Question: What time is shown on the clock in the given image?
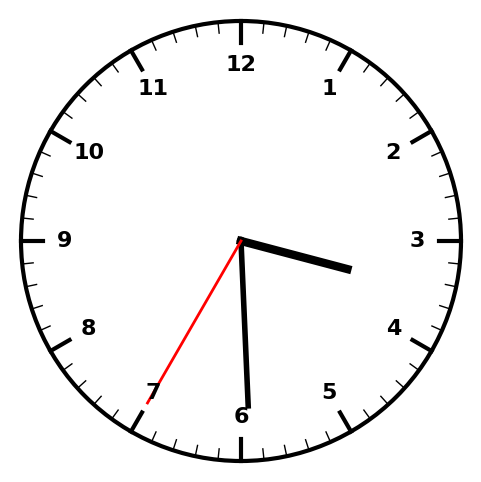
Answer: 03:29:35